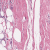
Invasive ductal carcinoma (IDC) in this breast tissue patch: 1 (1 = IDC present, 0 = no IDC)